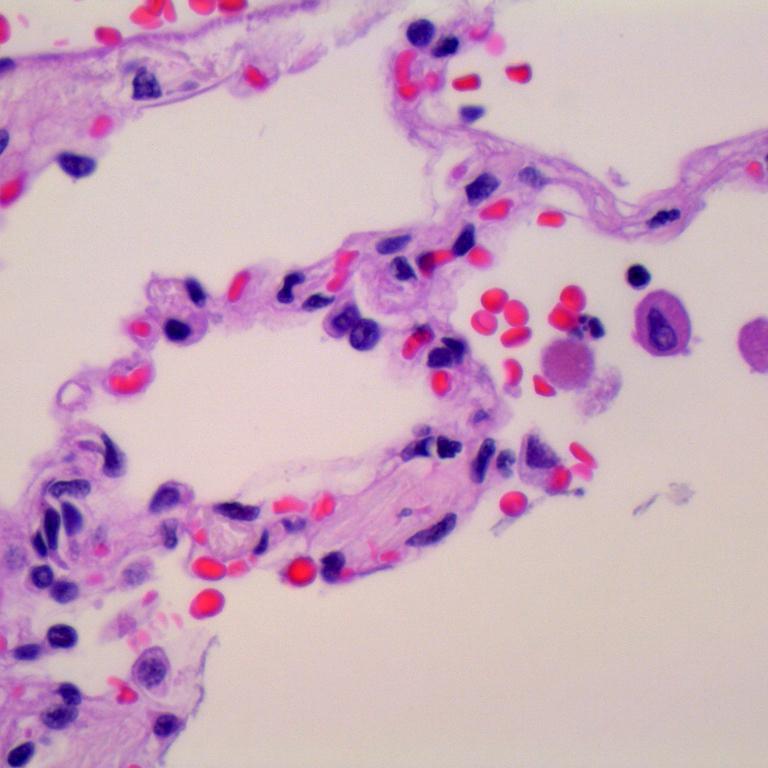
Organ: lung
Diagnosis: benign